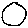
Label: circle